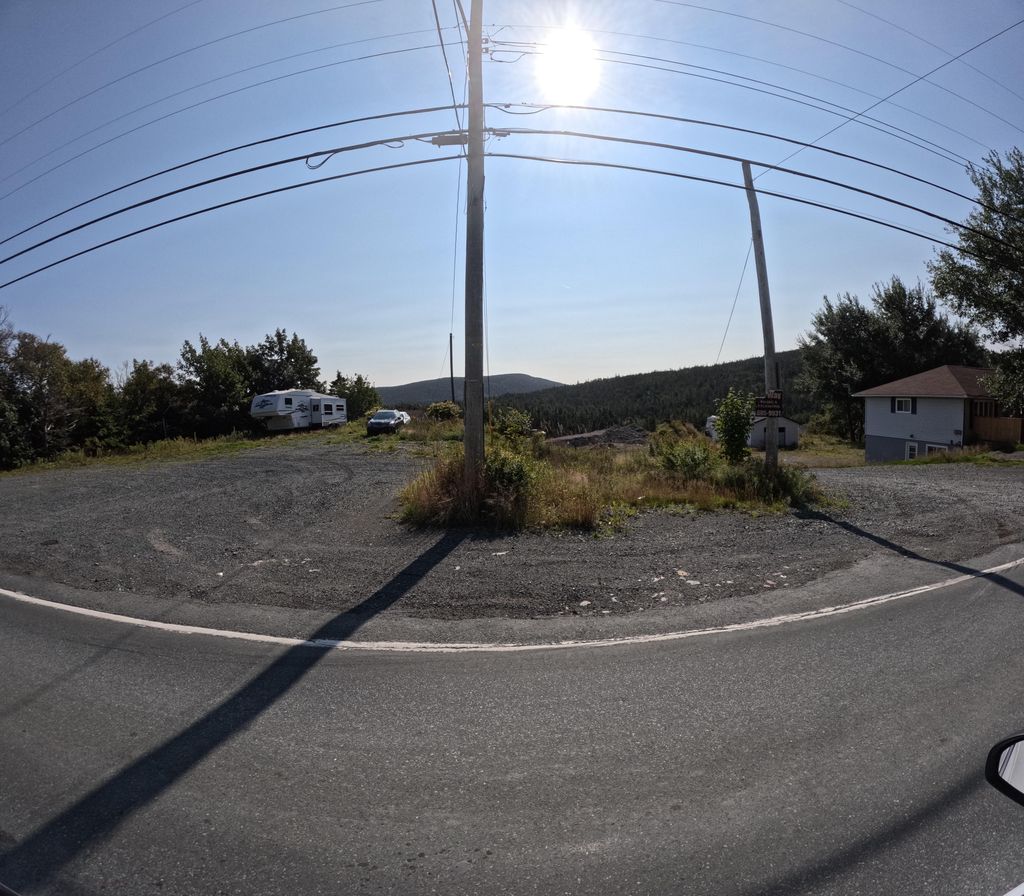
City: st_johns